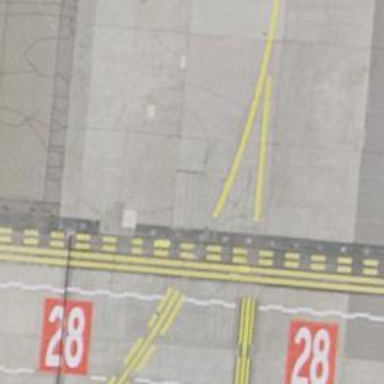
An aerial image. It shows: Runway holding position.